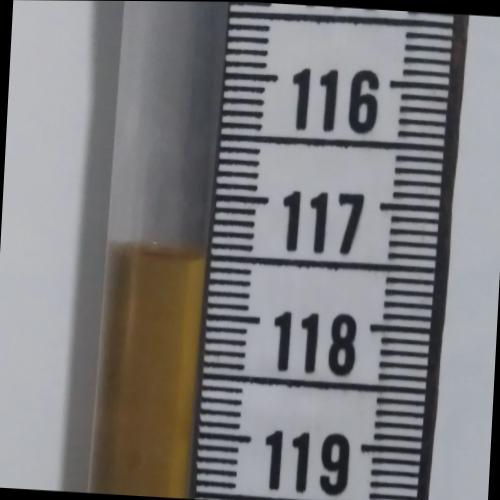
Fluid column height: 117.5 cm